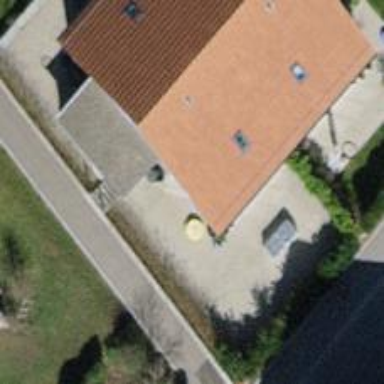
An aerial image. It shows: House with gabled roof that runs across the building.